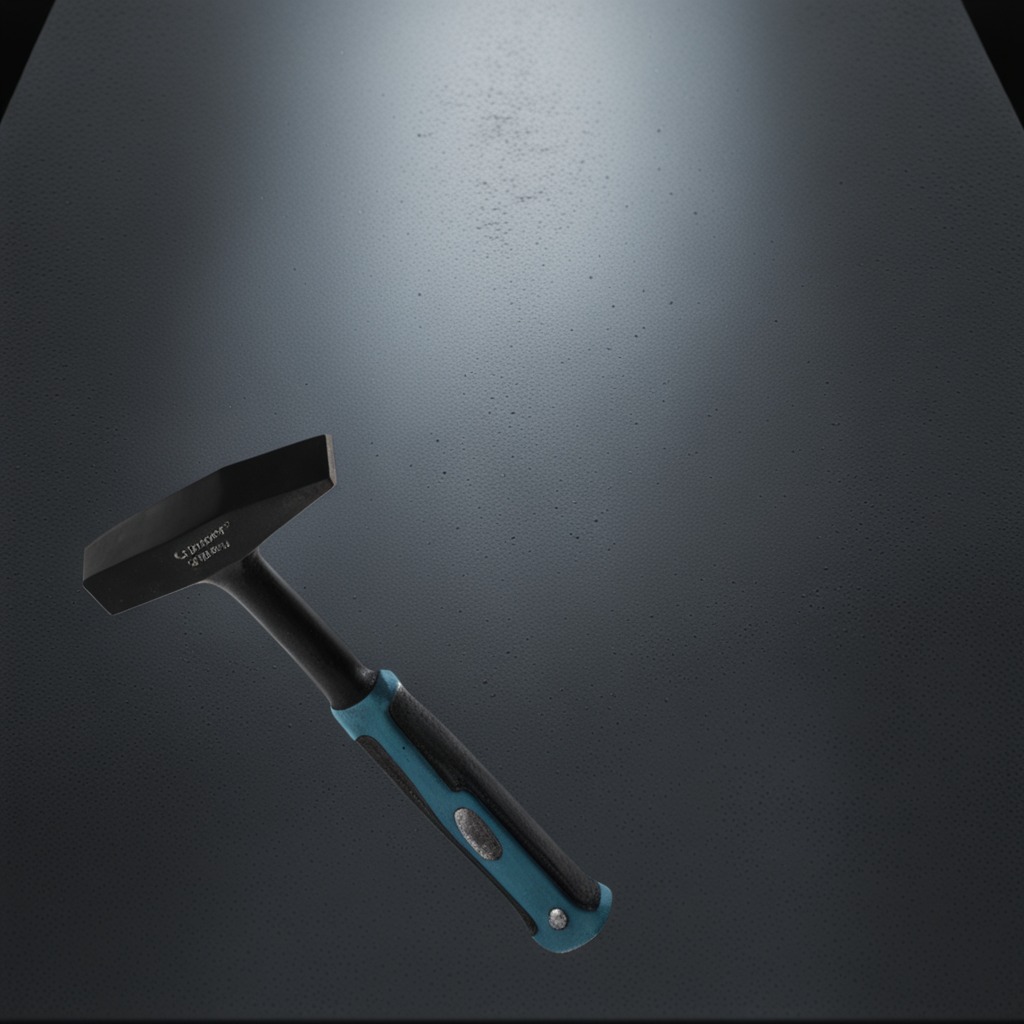
A hammer lies on a clean granite table inside a workshop at night.